Question: What event code needs to be sent for the overview key with 'adb shell input keyevent <code>'?

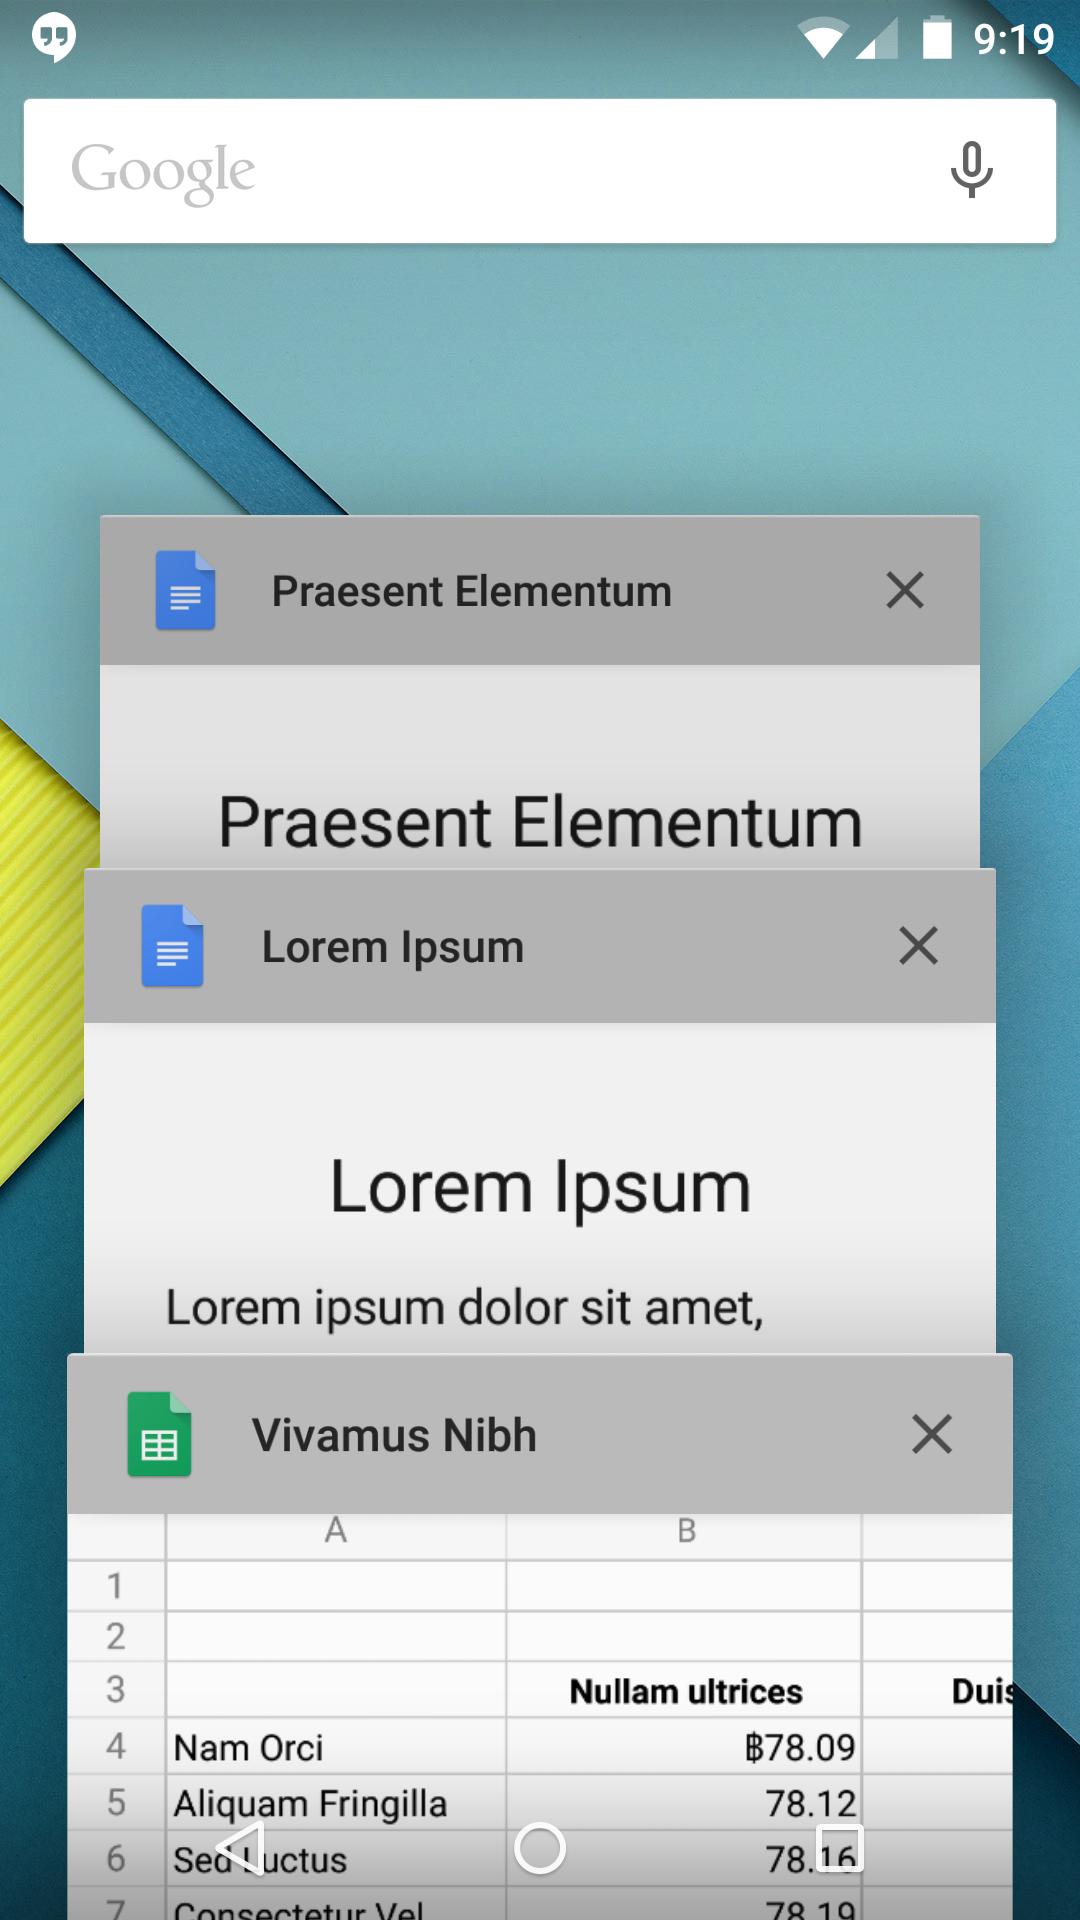
Answer: Assuming you mean the button that shows the list of opened apps, it's <URL>:
> KEYCODE_APP_SWITCHAdded in API level 11 int KEYCODE_APP_SWITCH Key code constant: App
switch key. Should bring up the application switcher dialog.Constant Value: 187 (0x000000bb)
For using it with adb shell input, you can simply use the name:
'''
adb shell input keyevent KEYCODE_APP_SWITCH
'''